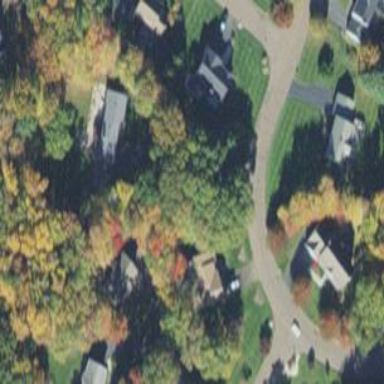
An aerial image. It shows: Residential driveway serving as service road.